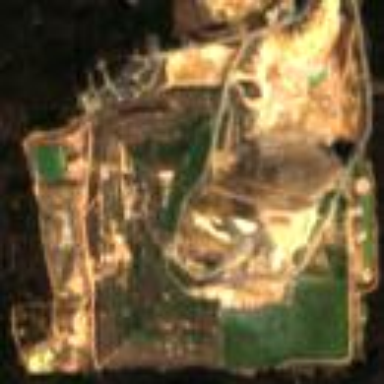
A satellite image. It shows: Landfill area.